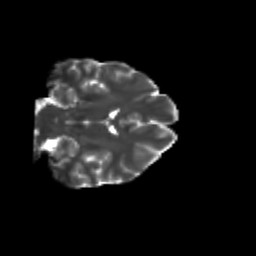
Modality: T2w
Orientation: coronal
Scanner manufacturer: siemens
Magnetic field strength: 3 T
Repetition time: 9.2 s
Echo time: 0.084 s